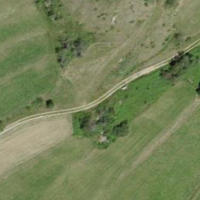
EUNIS habitat code: 26
Species observed at this site:
Plantago media
Campanula glomerata
Sorbus aucuparia
Primula veris
Prunus padus
Melampyrum arvense